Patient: sex F, age 48
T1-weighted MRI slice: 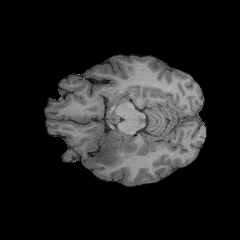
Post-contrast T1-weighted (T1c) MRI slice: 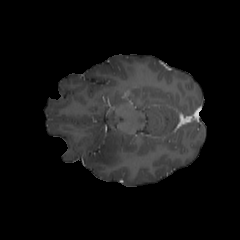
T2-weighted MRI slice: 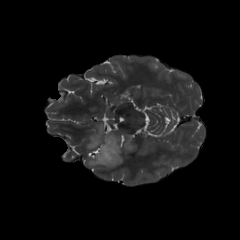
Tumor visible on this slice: yes
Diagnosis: Astrocytoma, IDH-mutant
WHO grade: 2